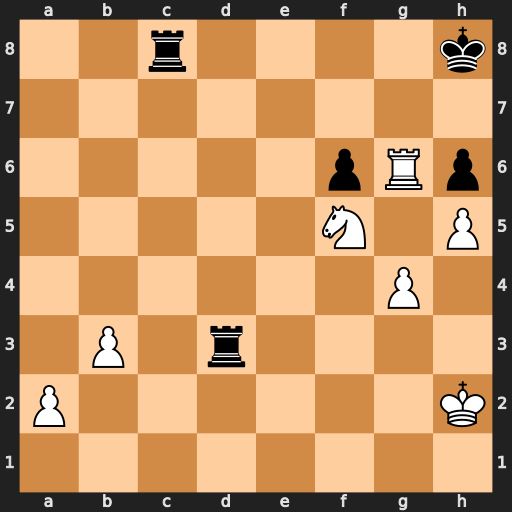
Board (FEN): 2r4k/8/5pRp/5N1P/6P1/1P1r4/P6K/8
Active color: w
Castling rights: -
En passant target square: -
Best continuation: Rxh6+ Kg8 Ne7+ Kg7 Rg6+ Kf7 Nxc8